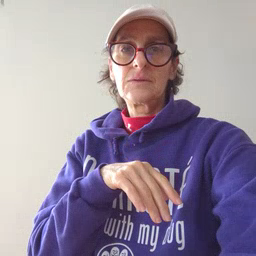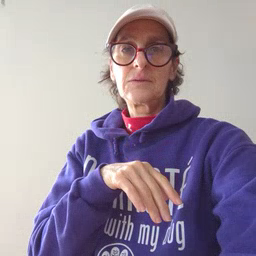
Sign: close